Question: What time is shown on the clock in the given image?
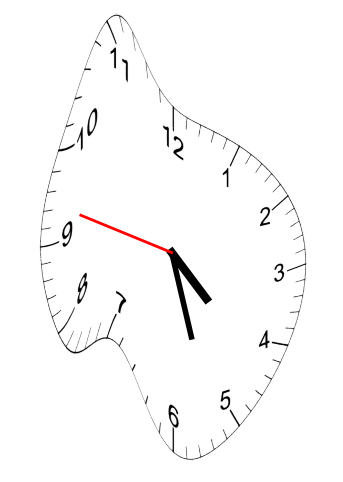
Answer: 04:26:47